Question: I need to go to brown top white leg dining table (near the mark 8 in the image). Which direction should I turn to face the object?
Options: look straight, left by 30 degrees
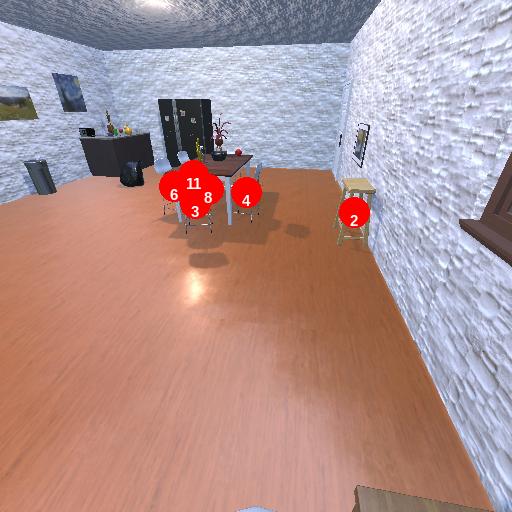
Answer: look straight